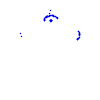
Particle: proton